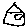
Label: house